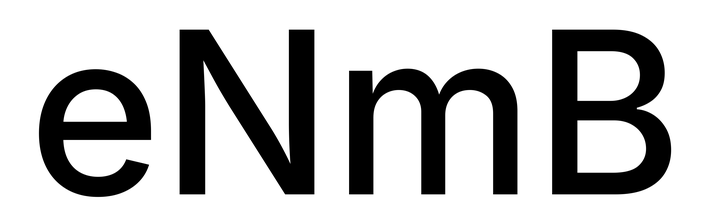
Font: Inter_Medium